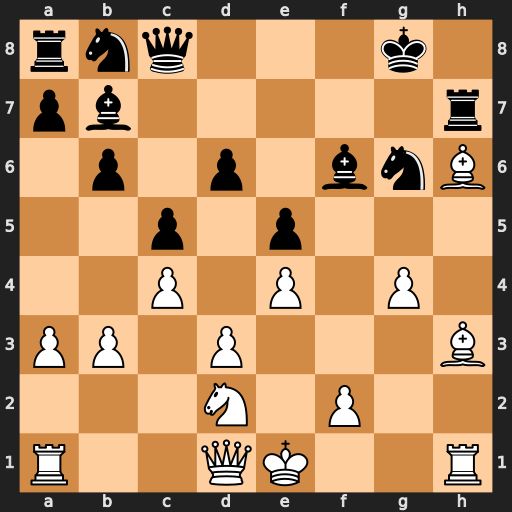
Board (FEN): rnq3k1/pb5r/1p1p1bnB/2p1p3/2P1P1P1/PP1P3B/3N1P2/R2QK2R
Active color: w
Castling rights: KQ
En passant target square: -
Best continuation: g5 Rxh6 gxh6